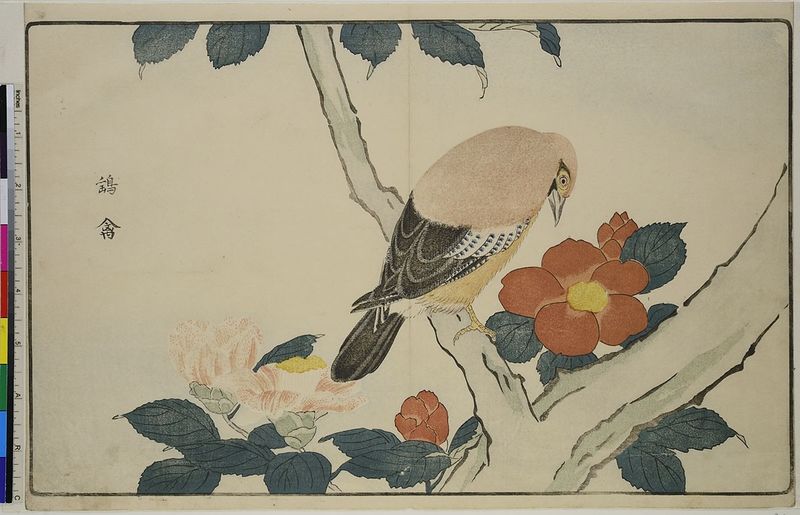
Titel: Yokin und Kamelie, aus dem Buch: Bilder importierter Vögel
Künstler: Kitao Masayoshi
Standort: Hamburg
Institution: Museum für Kunst und Gewerbe Hamburg
Schlagwörter: baum, himmel, vogel, gelb, grün, blume, zeichen, rot, bild, ast, strauch, blatt, schwanz, holzschnitt, blühen, druckgraphik, druckgrafik, china, zeit, farbholzschnitt, vögeln, depp, edo, kamelie, reproduktionen, druckerzeugnisse, bäume, sträucher, blüte, vögel, blindprägedruck, blinddruck, zweig baum